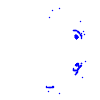
Particle: electron